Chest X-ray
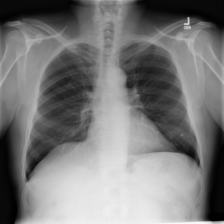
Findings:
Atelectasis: negative
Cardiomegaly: negative
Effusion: negative
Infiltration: negative
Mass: negative
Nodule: negative
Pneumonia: negative
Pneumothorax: negative
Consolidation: negative
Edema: negative
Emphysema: negative
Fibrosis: negative
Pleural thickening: negative
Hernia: negative